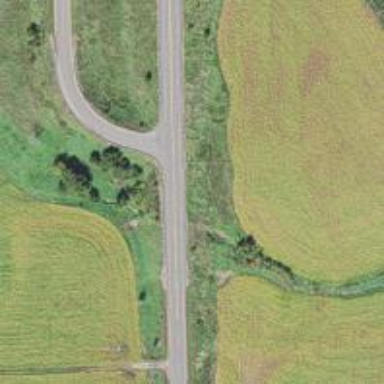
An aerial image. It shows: Secondary road.